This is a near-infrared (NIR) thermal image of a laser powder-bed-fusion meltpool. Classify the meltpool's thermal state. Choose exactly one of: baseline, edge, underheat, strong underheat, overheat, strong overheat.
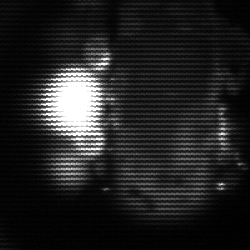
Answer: strong underheat